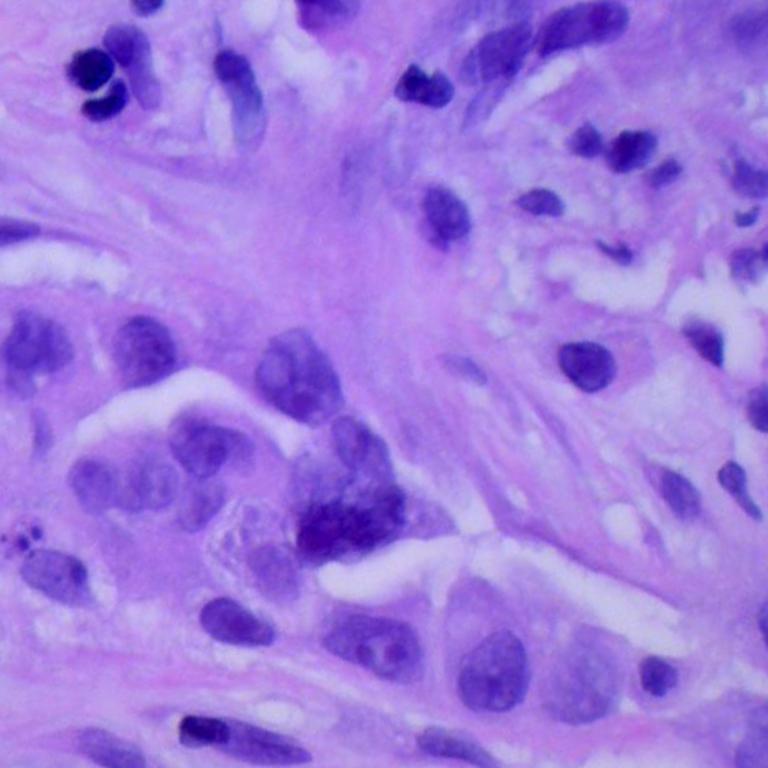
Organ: lung
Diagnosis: adenocarcinomas